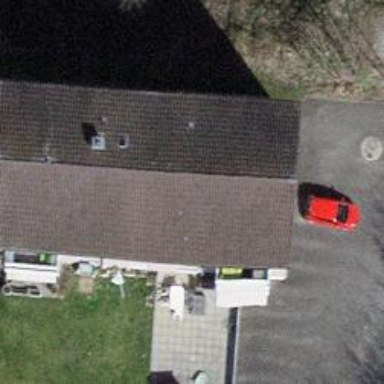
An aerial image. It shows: Building with tiled roof.